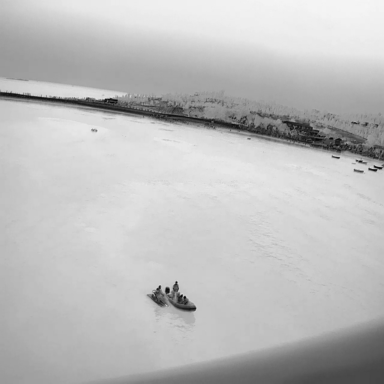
There are two canoes in the infrared image.